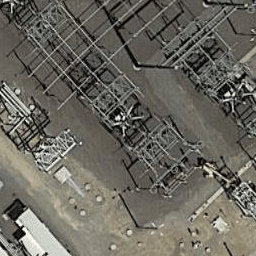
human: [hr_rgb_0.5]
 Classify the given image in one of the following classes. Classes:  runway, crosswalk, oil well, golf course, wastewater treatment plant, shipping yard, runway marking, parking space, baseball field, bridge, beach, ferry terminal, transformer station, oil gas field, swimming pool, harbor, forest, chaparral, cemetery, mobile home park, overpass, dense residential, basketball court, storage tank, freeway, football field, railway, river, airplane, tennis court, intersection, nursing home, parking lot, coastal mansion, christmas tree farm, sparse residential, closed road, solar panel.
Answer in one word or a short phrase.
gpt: transformer station